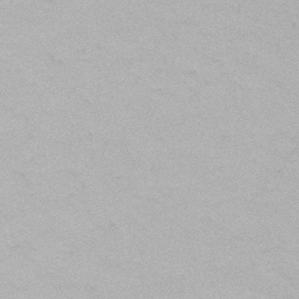
Label: frost